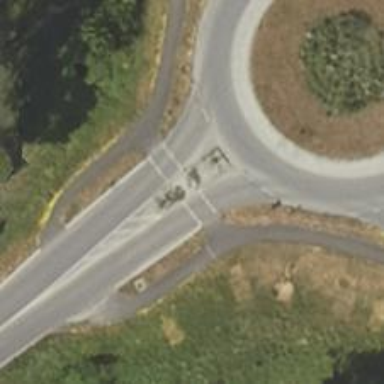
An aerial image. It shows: Uncontrolled road crossing.